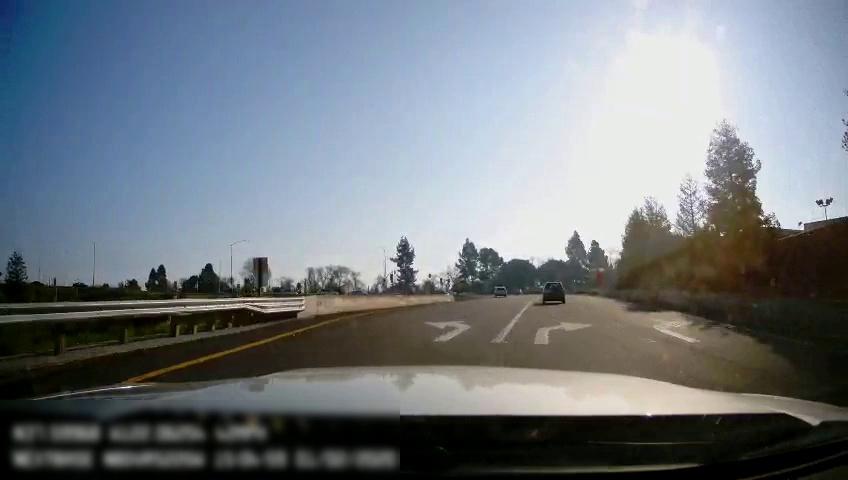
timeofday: Day
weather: Sunny
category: Drivable Space
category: Vehicles | SUV
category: Vehicles | SUV
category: Lanes | Current Lane
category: Lanes | Alternate Lane
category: Lanes | Alternate Lane
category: Traffic | Signs